Question: I want to know the difference between a blue folder and a yellow folder in Xcode.

I found <URL> but doesn't clarify my doubts!
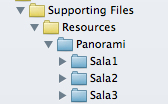
Answer: Yellow folders are "Groups", they are not actual folders but references to folders/files. They exist only to organize your project in Xcode. Blue folders are actual folders existent in the file system.
Blue folders give you the benefit of not having to "Add File" everytime something new lands in the folder i.e. an image. However, you should still mostly use groups (aka yellow folders) because it gives you more control on what will be bundled with your app (think of hidden files in the folder/versioning files). Also, sometimes blue folders can mess up your file hierarchy in your bundle, ie. causing the splash screen to malfunction.
There are only a few cases where you would use blue folders, like a "content" folder, where anything in the folder should be packed with the bundle (as Mark Szymczyk commented, images or videos). If you're not sure, stick with yellow folders.